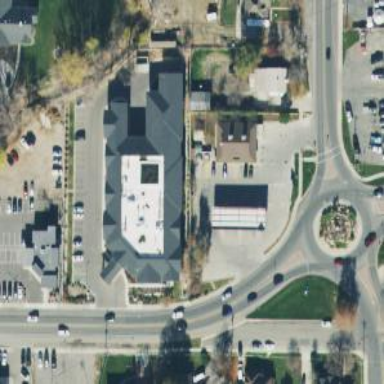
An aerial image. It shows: Convenience shop.